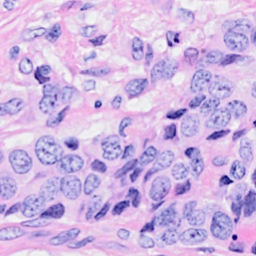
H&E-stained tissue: Breast